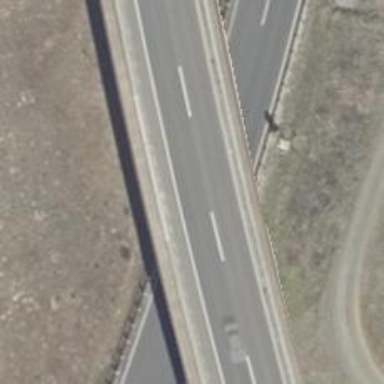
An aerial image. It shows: Asphalt surface bridge on motorway link.